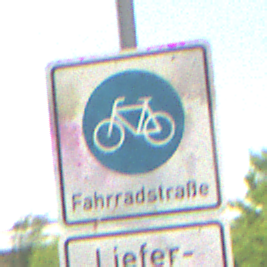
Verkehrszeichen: BeginnFahrradstrasse
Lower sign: BesondereFahrzeugeUndTransportgueter5
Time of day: Midday
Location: Outdoor (RoadRail)
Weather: PartlyCloudy
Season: NotSpecified
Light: Natural